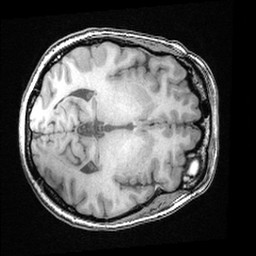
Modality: T1w
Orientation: axial
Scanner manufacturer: ge
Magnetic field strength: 3 T
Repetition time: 0.008572 s
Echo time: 0.003384 s